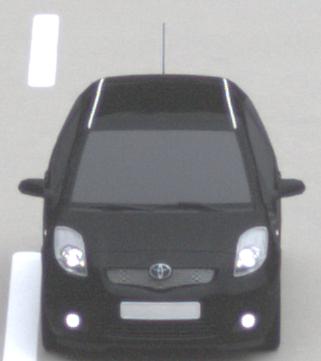
Make: Toyota
Model: Yaris 1.0
Detailed model: Yaris (XP13)
Model produced from: 2011/10
Model produced until: 2014/08
Doors: 3
Color: black
Road condition: dry road
Daytime: midday
Contrast: low contrast